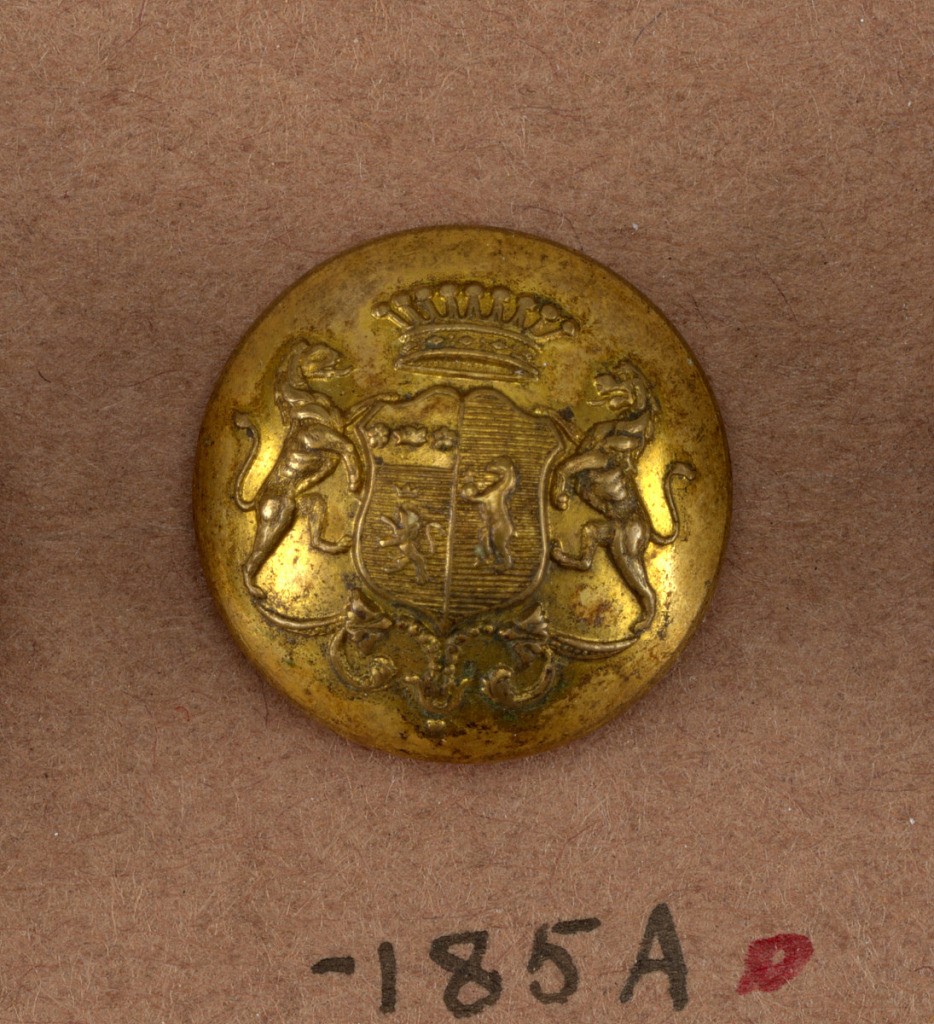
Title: Button
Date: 19th century
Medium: Brass, gold plated
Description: Convex button with ornament showing heraldic devices on a shield, lion supporters, crown above and leaf ornament below. Back and shank of brass. On reverse, "Superfins Paris E.B."

On card i80